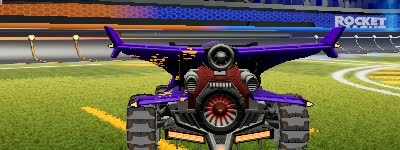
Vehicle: aftershock